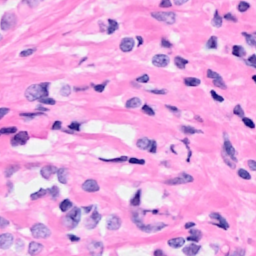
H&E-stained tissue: Breast